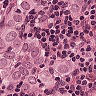
Metastatic tissue present: yes